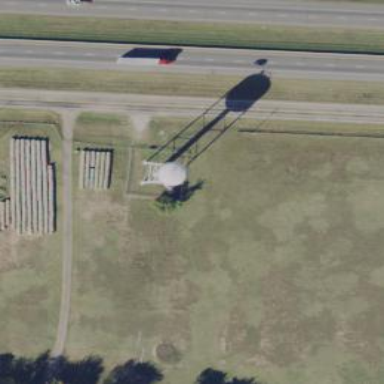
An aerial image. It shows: Water tower that is man-made.